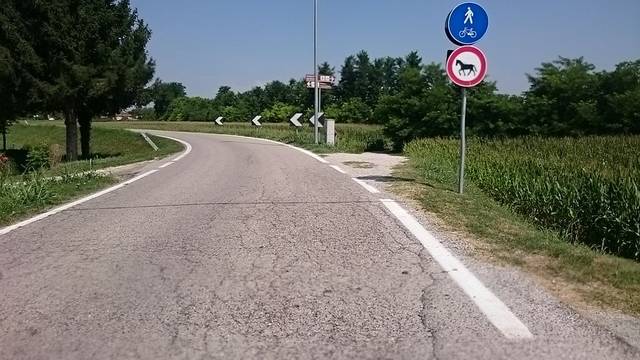
Region: Italy
Coordinates: 45.521, 11.814